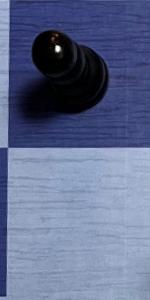
Label: Empty